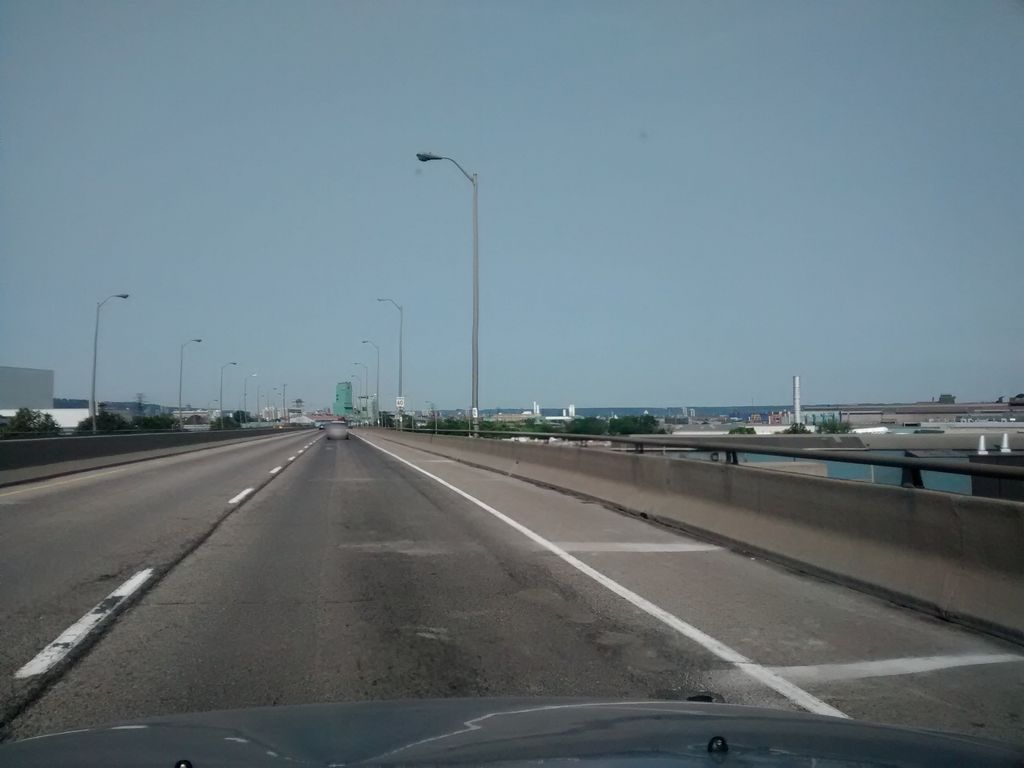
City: hamilton